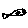
Label: fish